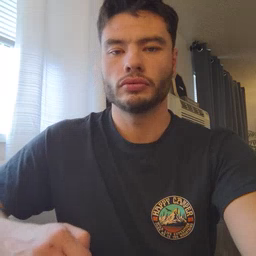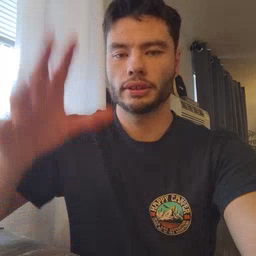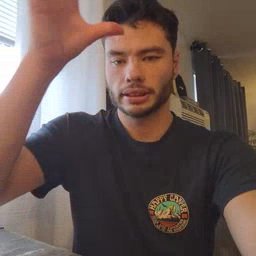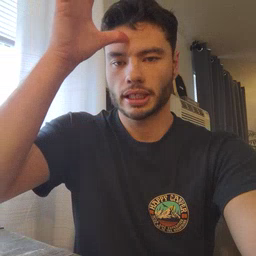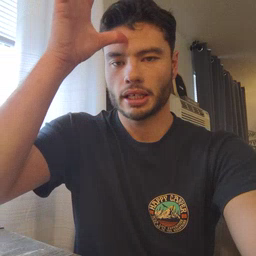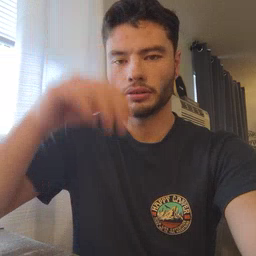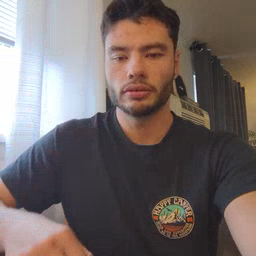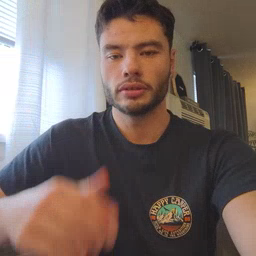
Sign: dad